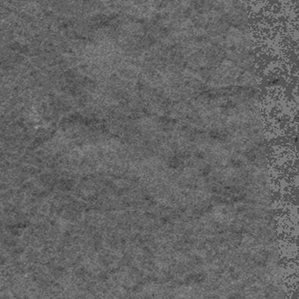
Label: frost